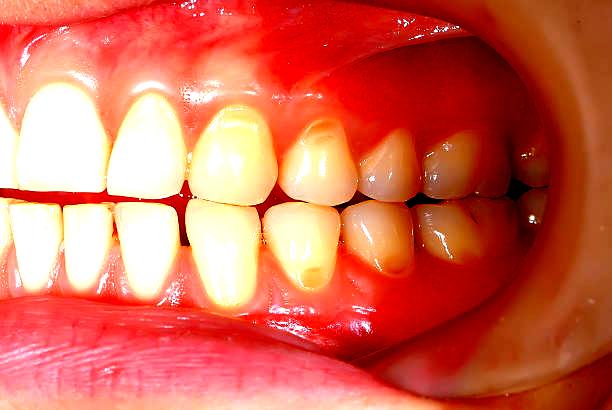
Condition: Gingivitis